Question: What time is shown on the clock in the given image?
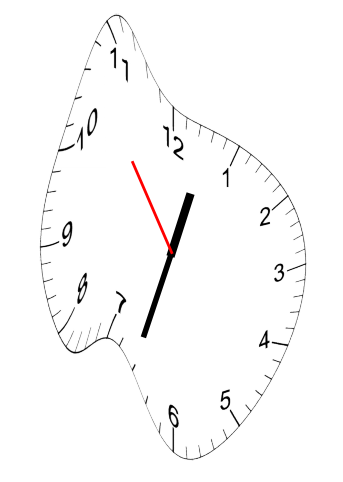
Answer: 12:32:54